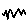
Label: zigzag